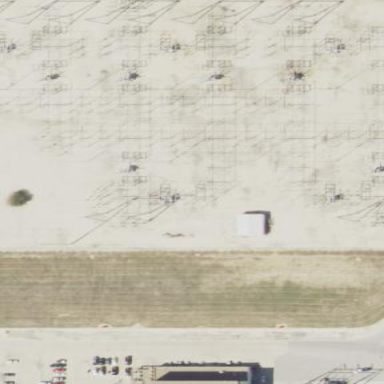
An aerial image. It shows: Outdoor power substation. The substation is at the transmission level. It is surrounded by fence.